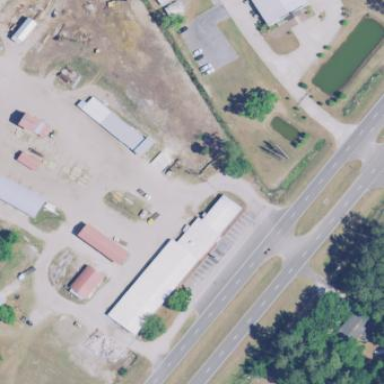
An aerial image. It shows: Retail building specializing in lumber trade.